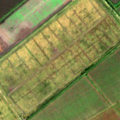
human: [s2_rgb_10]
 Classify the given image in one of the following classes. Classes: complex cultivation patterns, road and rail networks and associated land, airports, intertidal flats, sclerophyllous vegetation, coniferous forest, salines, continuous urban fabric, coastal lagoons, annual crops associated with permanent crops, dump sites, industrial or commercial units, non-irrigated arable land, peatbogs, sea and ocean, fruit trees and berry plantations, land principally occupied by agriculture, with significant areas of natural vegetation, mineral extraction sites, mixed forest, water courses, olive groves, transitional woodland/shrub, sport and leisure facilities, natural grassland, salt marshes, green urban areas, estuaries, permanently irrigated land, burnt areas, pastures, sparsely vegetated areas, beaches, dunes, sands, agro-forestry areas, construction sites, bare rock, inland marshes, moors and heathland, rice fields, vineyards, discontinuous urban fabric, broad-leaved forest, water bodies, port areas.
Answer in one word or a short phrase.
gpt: non-irrigated arable land, water bodies